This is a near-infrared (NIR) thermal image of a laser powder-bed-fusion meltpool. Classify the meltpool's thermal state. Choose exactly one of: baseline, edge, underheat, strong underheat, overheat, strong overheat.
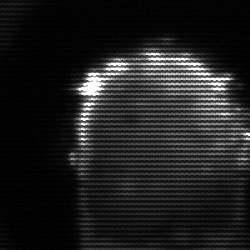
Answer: baseline